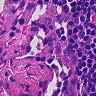
Metastatic tissue present: no